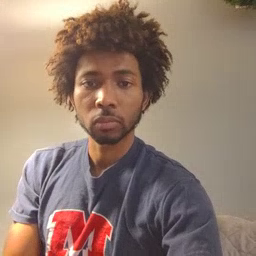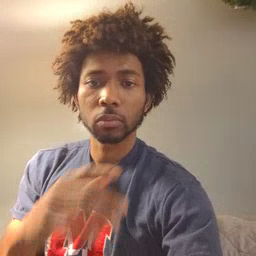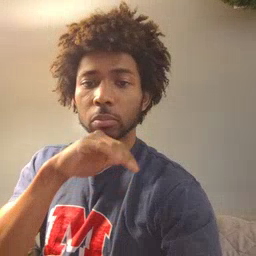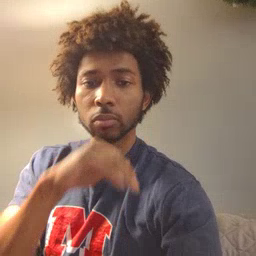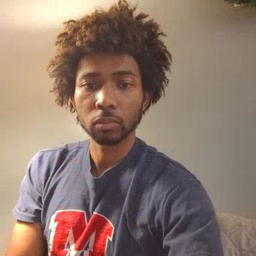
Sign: pig